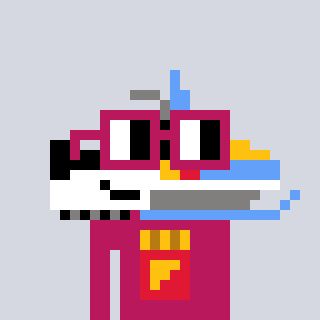
a pixel art character with square dark red glasses, a snowmobile-shaped head and a darkpink-colored body on a cool background